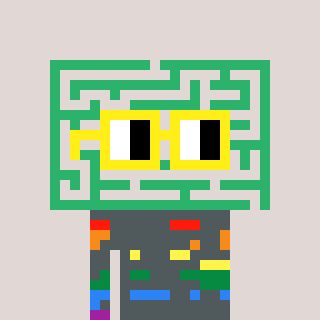
a pixel art character with square yellow glasses, a maze-shaped head and a grayscale-colored body on a warm background